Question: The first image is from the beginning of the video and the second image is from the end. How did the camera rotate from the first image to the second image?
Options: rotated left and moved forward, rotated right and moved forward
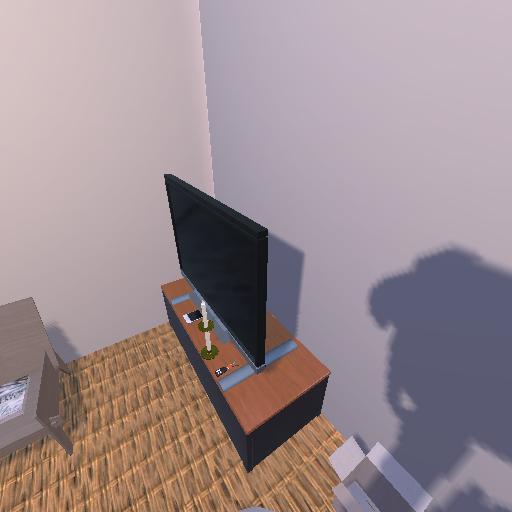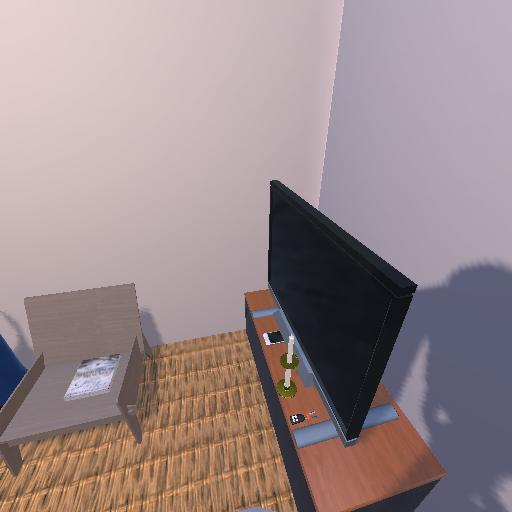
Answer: rotated left and moved forward